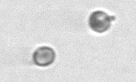
Label: Thalassiosira_sp_aff_mala